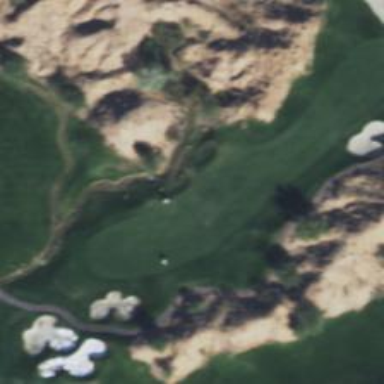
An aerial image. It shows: View of golf hole.